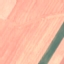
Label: AnnualCrop